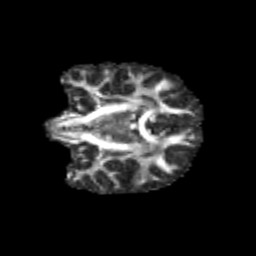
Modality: FA
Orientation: coronal
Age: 11
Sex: female
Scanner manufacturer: siemens
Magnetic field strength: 3 T
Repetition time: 3.8 s
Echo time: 0.07 s